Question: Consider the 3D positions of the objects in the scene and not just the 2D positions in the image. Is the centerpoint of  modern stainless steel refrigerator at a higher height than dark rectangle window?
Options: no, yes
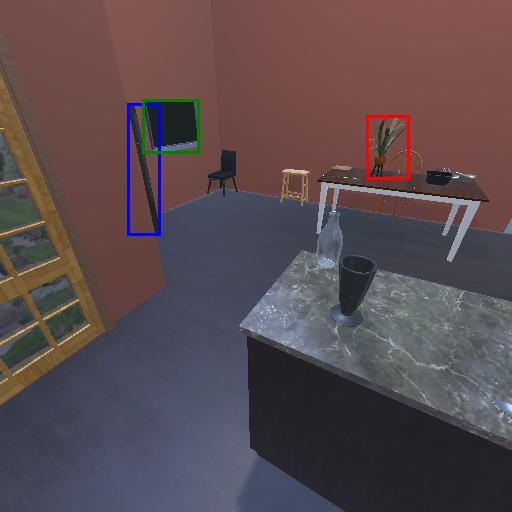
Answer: no